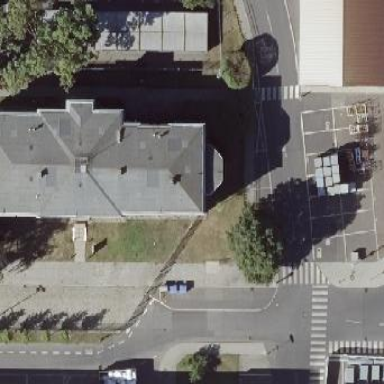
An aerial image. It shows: Building.